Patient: sex M, age 58
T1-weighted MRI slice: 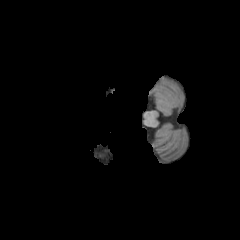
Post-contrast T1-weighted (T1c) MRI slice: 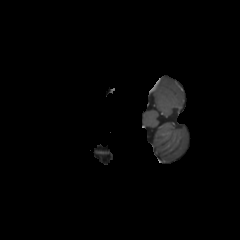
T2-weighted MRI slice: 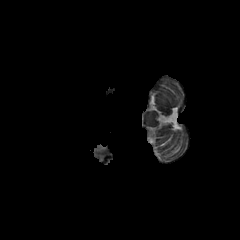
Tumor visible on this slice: no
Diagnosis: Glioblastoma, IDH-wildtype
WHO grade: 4